Interaction volume radius: 10 \u00c5
Interaction volume height: 30 \u00c5
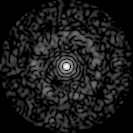
Disorder parameter: 0.8355